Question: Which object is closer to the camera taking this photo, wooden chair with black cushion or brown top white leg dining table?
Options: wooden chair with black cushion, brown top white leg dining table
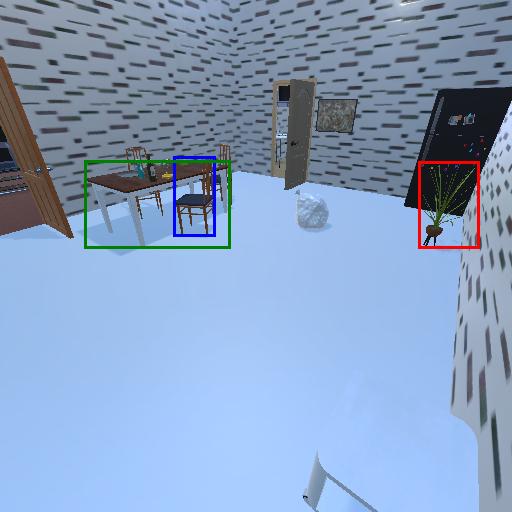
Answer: wooden chair with black cushion